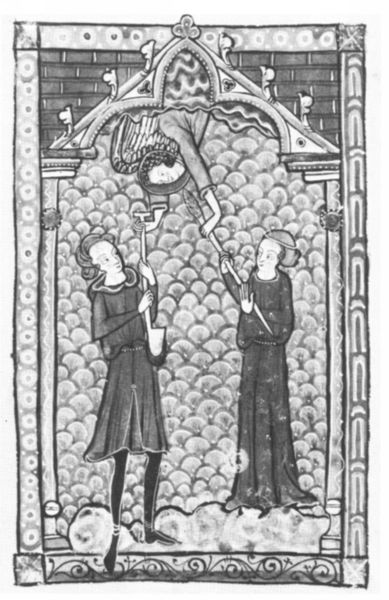
Titel: Carrow Psalter, Psalter und Stundenbuch
Institution: Baltimore, Walters Art Museum
Schlagwörter: flügel, mann, frau, männer, schwarz, säule, säulen, weiss, zeichnung, dach, haus, malerei, muster, architektur, rahmen, kirche, fliegen, schuppen, engel, bogen, stab, mauer, ziegel, figuren, lanze, ornamente, adam, eva, schnitt, schwarz-weiss, waffen, buchseite, fisch, werkzeug, mittelalter, mönch, posaunen, trompeten, erzengel, spaten, spindel, ottonisch, buchmalerei, evangelium, handmalerei